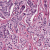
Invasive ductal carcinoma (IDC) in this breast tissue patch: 1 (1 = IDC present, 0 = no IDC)